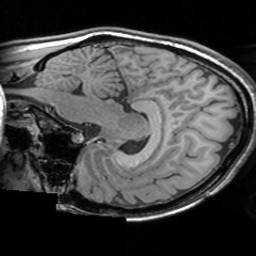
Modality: T1w
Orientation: sagittal
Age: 18
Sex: female
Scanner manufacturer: siemens
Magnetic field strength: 3 T
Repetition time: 1.63 s
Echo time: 0.00311 s